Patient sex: F
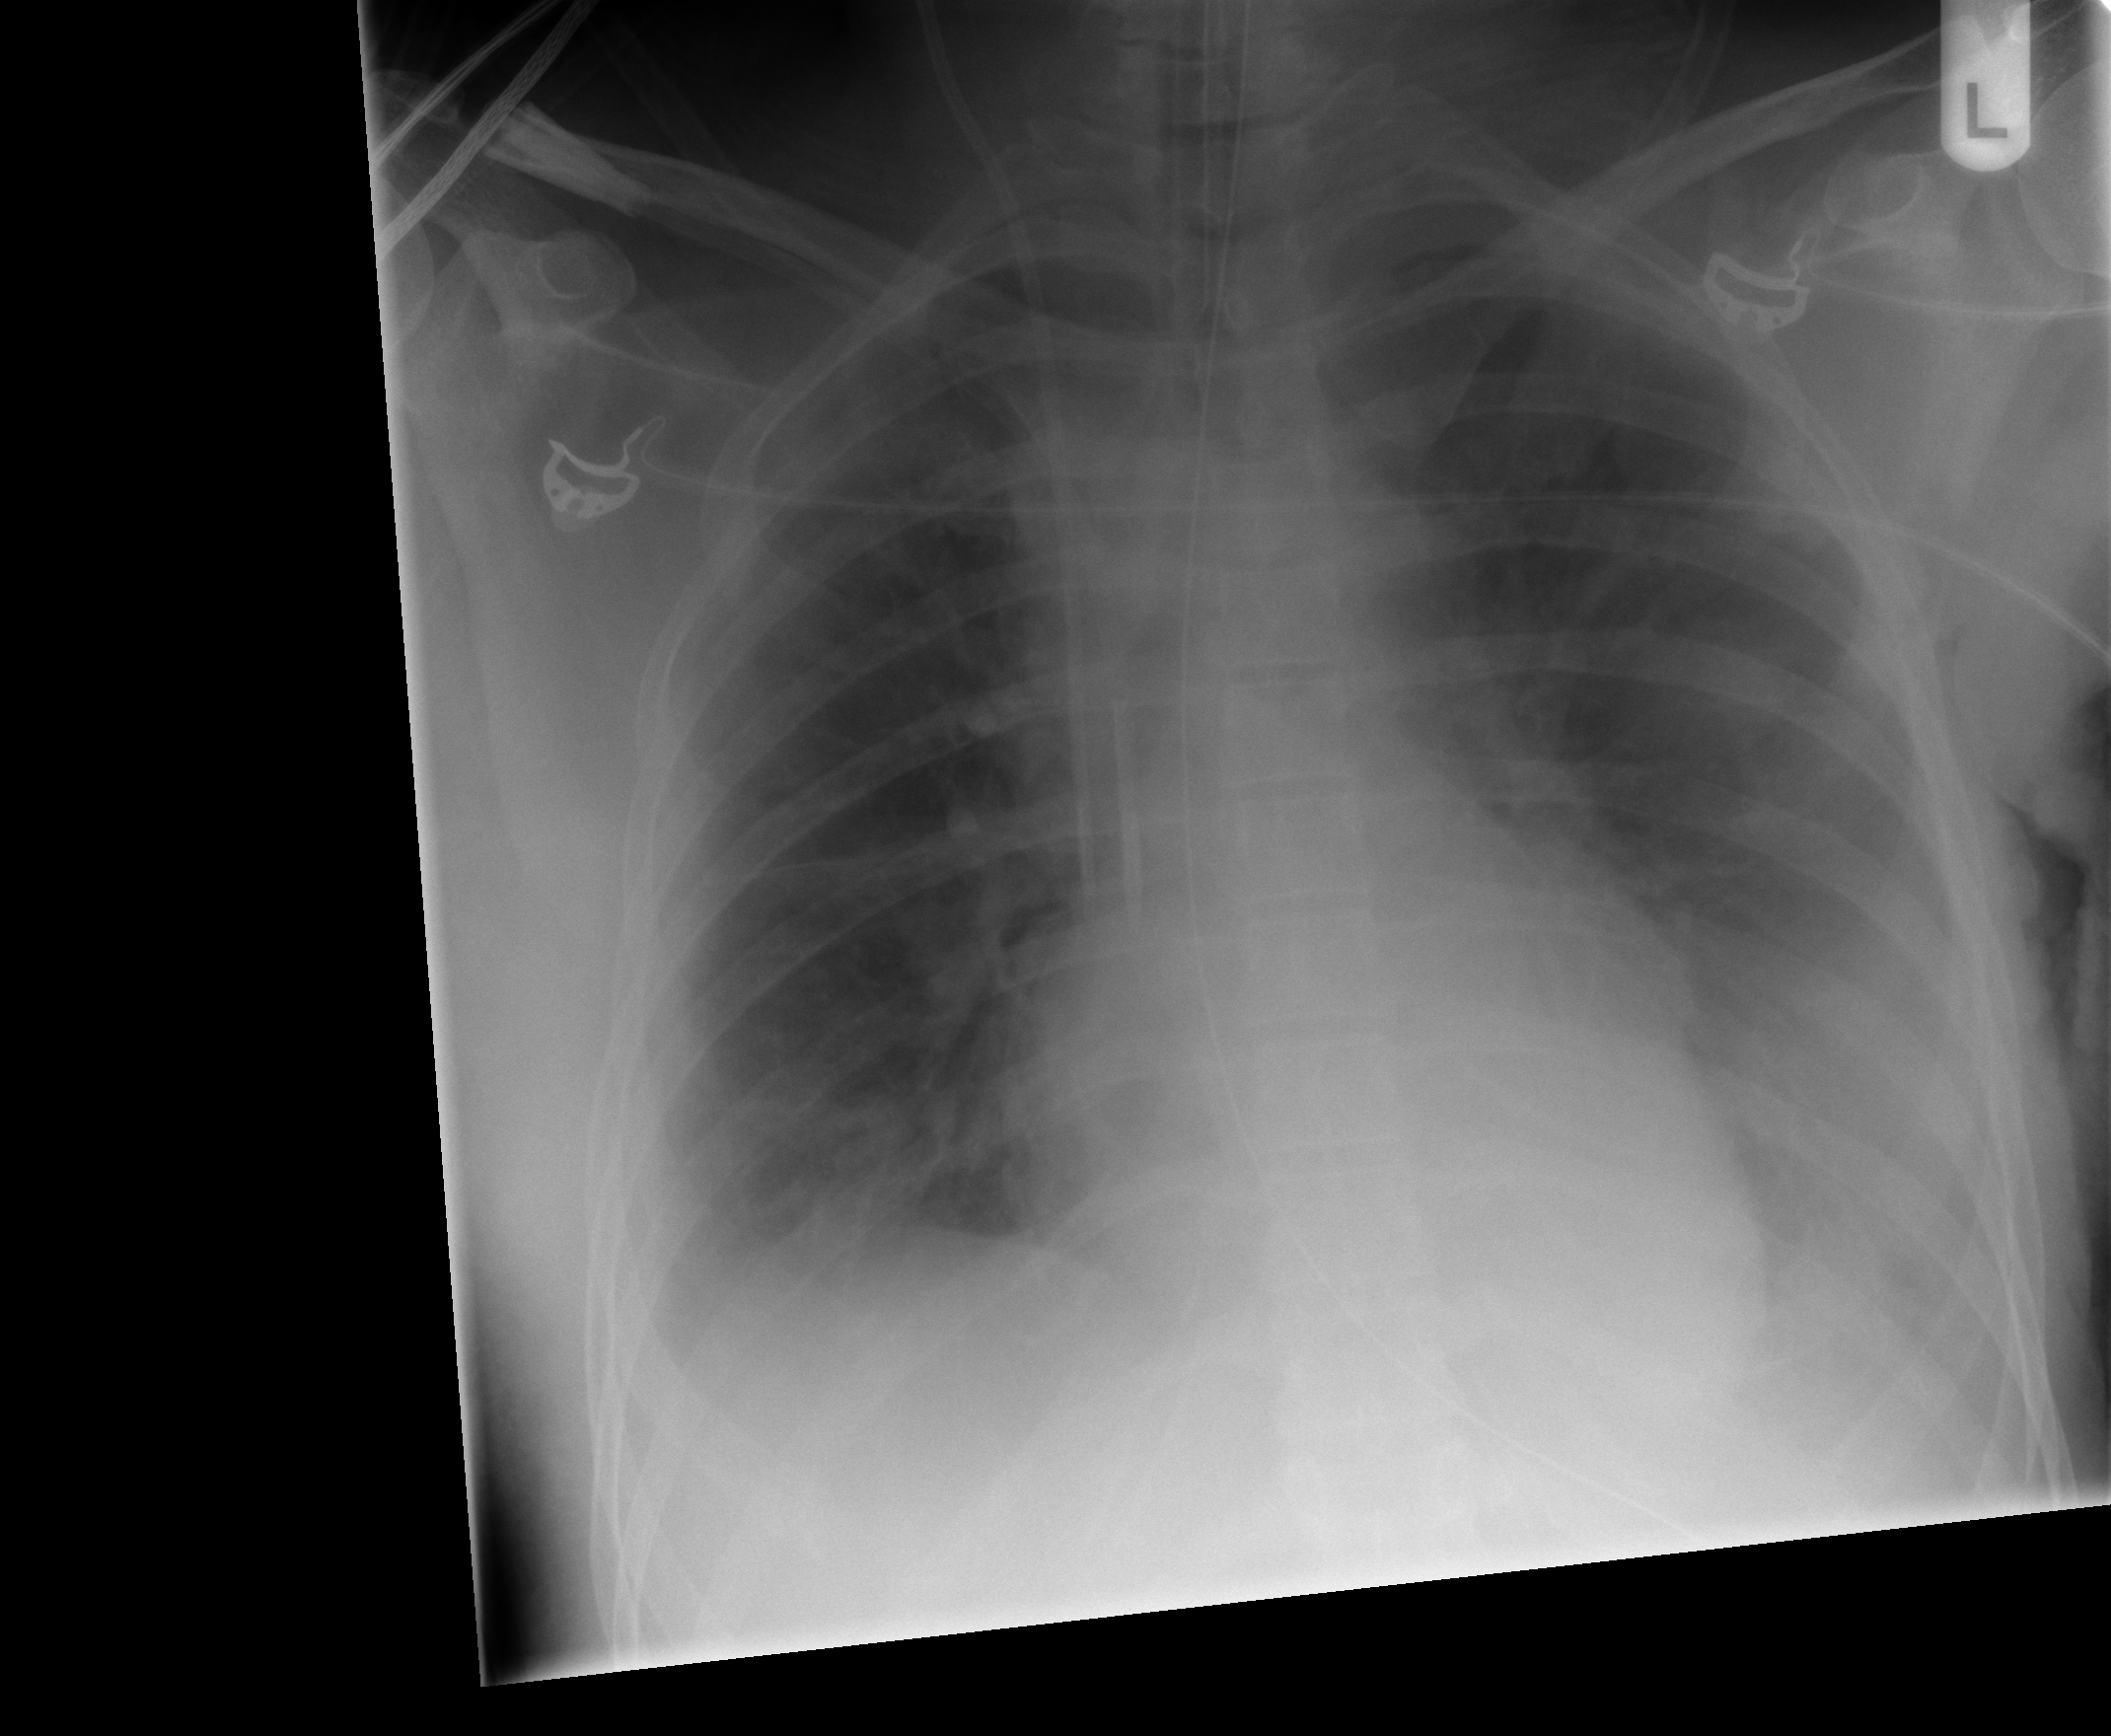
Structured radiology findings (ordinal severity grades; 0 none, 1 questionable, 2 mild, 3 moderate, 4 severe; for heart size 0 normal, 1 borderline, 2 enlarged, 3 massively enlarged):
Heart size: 0
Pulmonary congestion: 2
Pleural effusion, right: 2
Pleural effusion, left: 2
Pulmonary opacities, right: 0
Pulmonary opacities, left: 0
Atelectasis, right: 0
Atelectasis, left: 0